Interaction volume radius: 5 \u00c5
Interaction volume height: 30 \u00c5
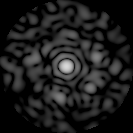
Disorder parameter: 0.8276